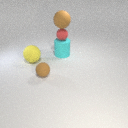
large cyan rubber cylinder below small red rubber sphere